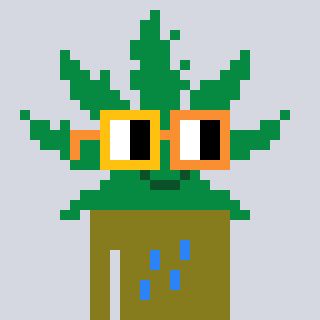
a pixel art character with square yellow and orange glasses, a weed-shaped head and a gunk-colored body on a cool background